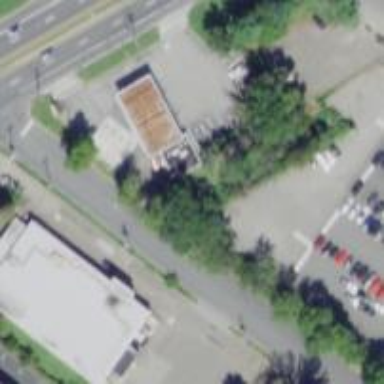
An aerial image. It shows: Convenience shop.